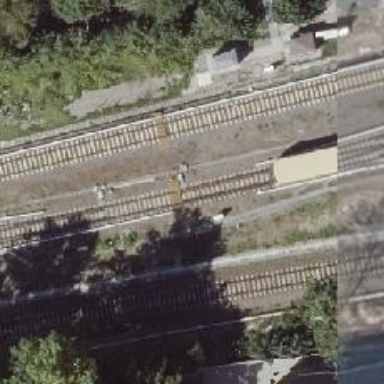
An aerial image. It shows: Railway switch.